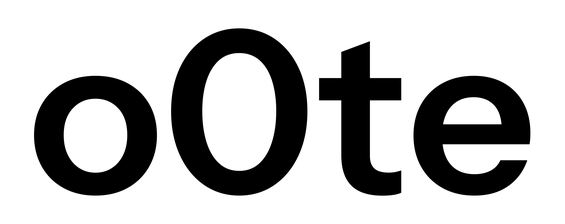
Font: InstrumentSans_SemiBold